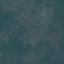
Land use / land cover class: HerbaceousVegetation